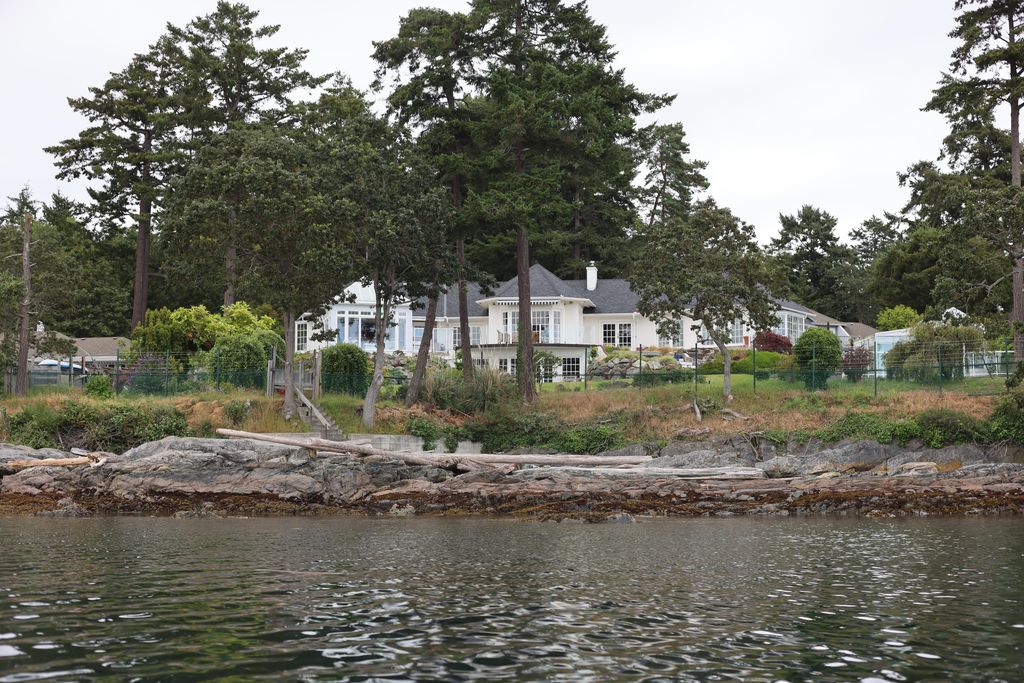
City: victoria